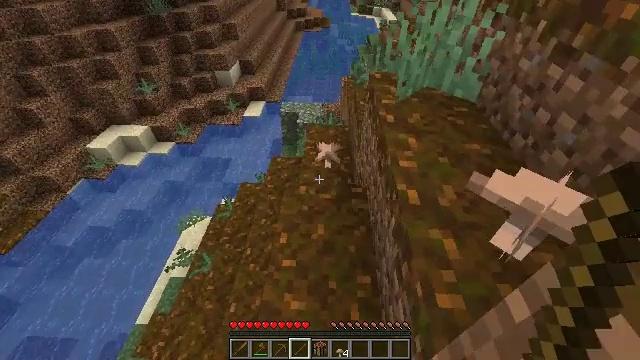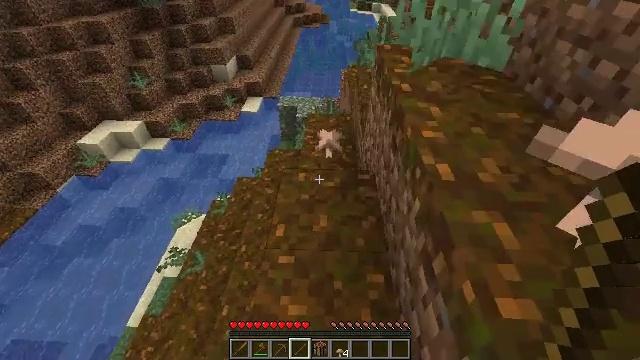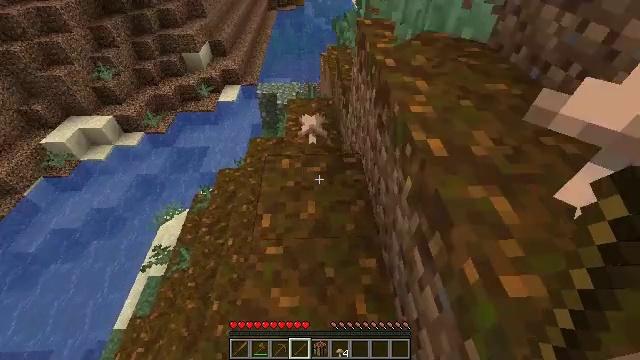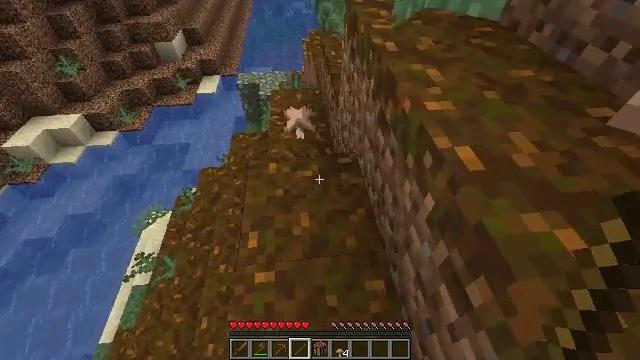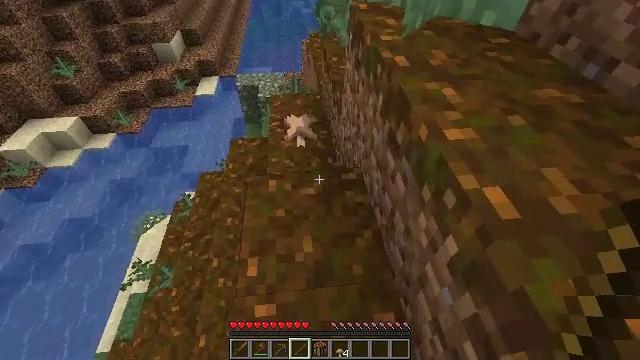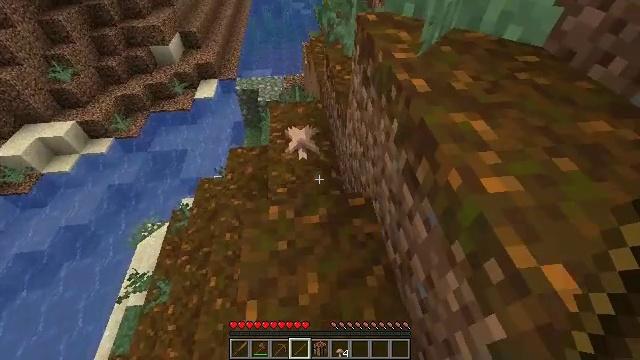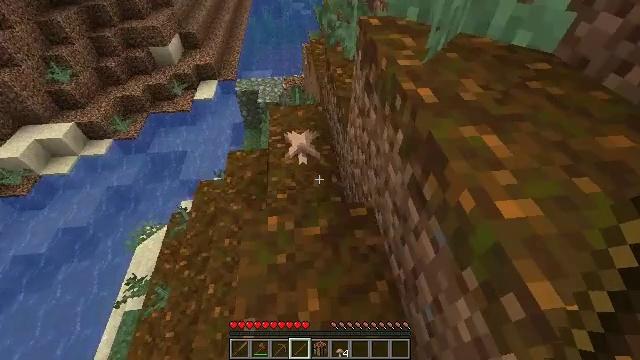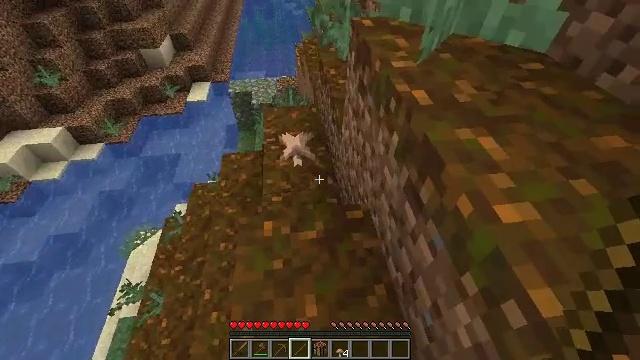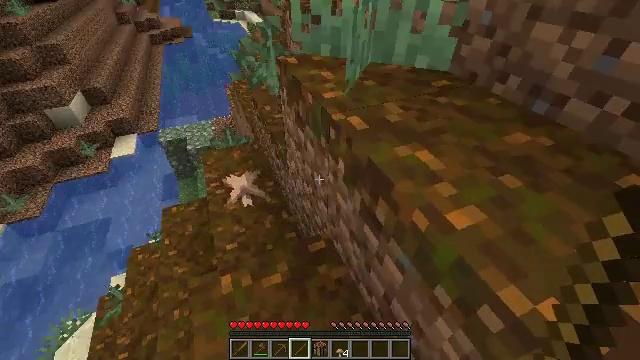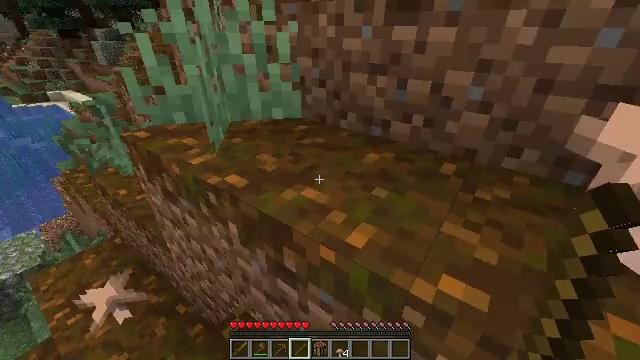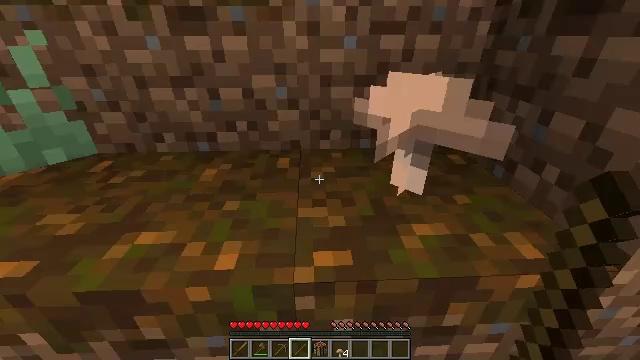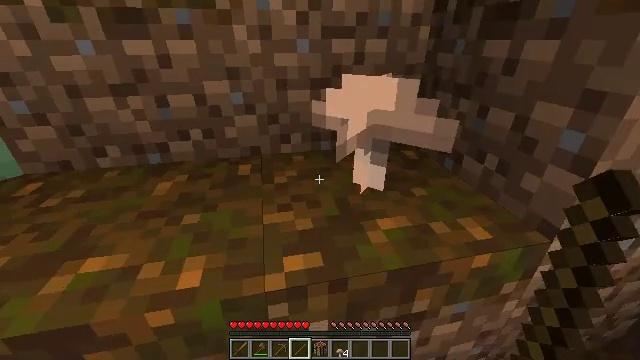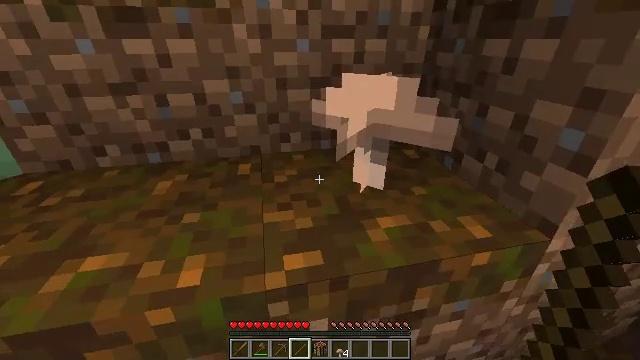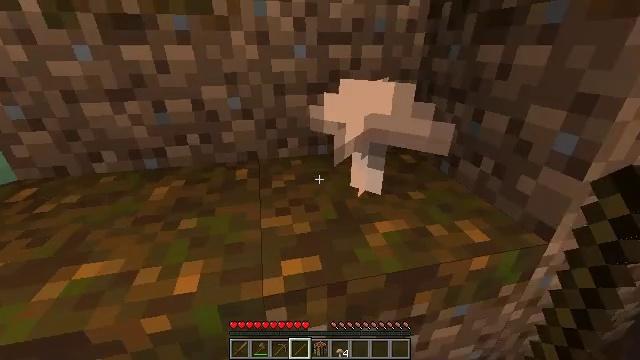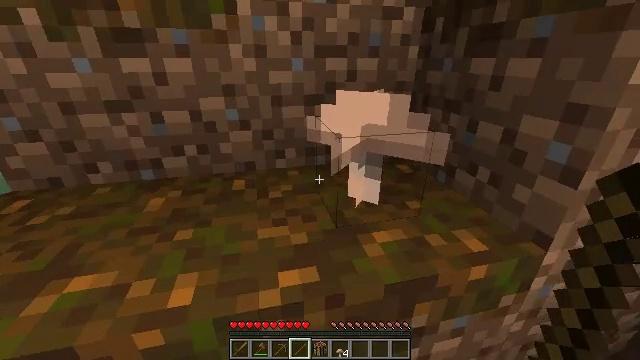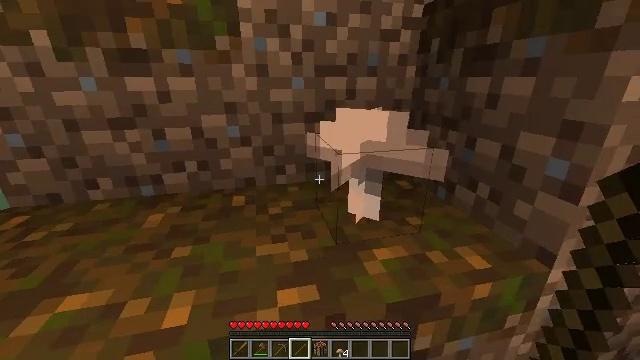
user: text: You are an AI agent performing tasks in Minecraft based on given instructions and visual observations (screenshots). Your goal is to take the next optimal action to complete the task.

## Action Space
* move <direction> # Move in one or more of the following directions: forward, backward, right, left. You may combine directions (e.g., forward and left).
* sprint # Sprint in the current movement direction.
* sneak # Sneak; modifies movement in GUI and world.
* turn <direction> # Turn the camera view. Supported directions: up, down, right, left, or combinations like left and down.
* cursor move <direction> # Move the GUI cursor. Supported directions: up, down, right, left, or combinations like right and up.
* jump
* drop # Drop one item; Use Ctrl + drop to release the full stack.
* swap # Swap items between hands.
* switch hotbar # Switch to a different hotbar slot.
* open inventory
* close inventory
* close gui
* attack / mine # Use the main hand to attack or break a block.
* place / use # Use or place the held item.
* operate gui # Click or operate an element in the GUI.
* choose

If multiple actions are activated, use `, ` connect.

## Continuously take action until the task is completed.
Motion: motion action
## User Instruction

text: Harvest the brown mushroom.
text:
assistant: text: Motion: move forward
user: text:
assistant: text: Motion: move forward, turn right and down
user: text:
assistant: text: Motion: move forward, turn right and down
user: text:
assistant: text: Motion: move forward
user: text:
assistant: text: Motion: move forward
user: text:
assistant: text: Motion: no_op
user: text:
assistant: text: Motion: turn right
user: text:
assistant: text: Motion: turn right and up
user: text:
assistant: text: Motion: turn right and up
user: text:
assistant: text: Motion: turn right and up
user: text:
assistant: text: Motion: turn right
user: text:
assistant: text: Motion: no_op
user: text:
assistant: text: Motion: turn up
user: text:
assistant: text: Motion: turn up
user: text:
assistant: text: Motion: turn up
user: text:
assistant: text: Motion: turn up
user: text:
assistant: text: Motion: no_op
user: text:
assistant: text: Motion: attack / mine
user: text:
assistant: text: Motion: attack / mine
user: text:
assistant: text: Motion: no_op
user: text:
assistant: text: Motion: no_op
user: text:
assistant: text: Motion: no_op
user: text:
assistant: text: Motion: move forward
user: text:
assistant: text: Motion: move forward, turn left and down
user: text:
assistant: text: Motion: move forward, turn left and down
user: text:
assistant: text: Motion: move forward, turn left and down
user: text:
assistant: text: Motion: move forward, turn left and down
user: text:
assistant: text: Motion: move forward, turn left
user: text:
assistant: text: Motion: no_op
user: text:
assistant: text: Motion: no_op